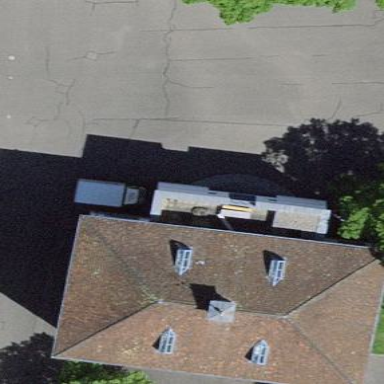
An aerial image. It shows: School.